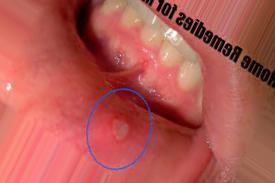
Condition: Mouth Ulcer